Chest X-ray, PA view. Patient: 61 years old, sex M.
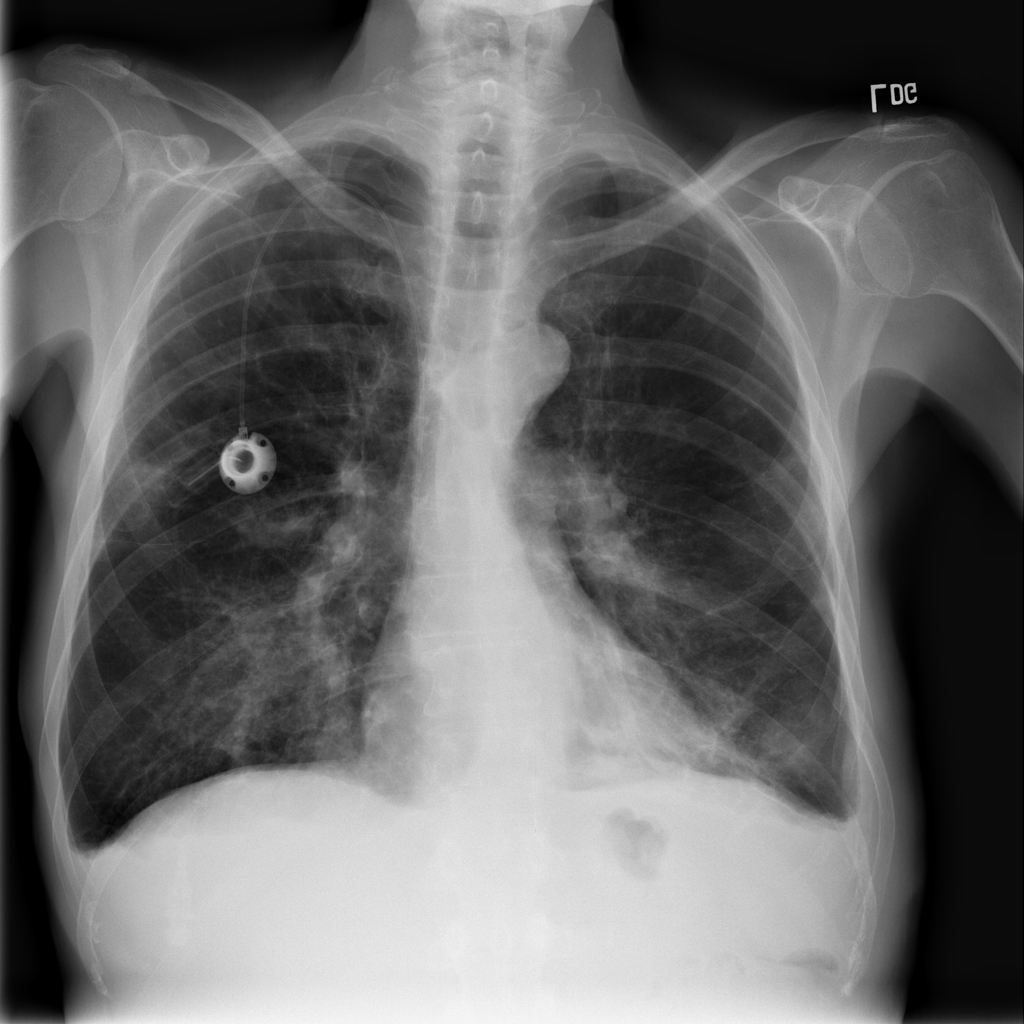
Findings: Effusion